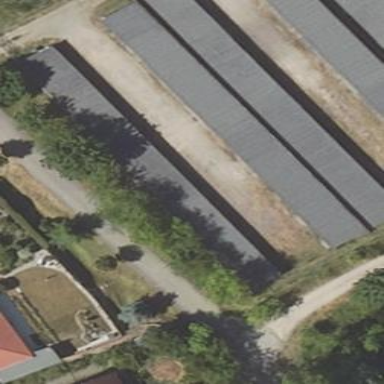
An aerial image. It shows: Group of garages.